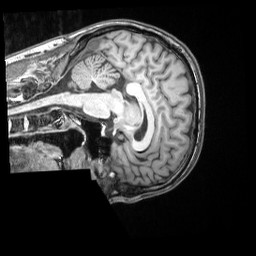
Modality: T1w
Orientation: sagittal
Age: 43
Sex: male
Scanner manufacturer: siemens
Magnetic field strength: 3 T
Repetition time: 2 s
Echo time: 0.00339 s